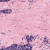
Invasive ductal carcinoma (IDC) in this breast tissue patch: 0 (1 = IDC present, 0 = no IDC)